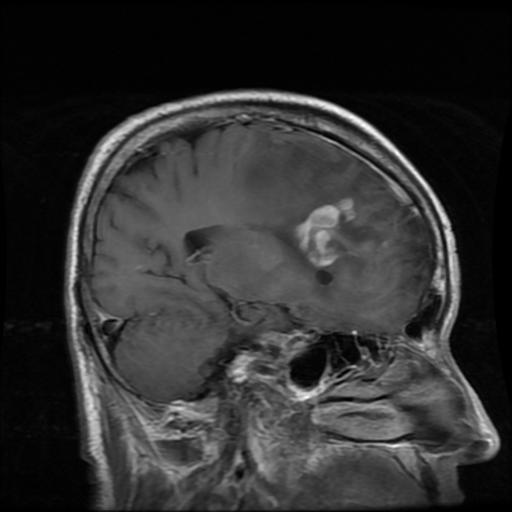
Label: glioma